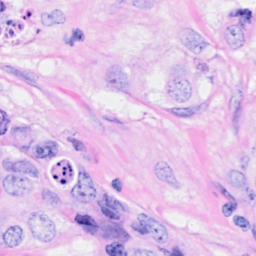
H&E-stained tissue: Breast